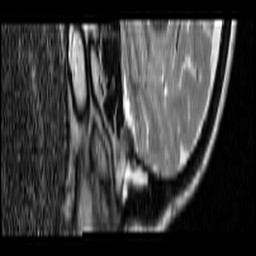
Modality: T2w
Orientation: sagittal
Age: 32
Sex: female
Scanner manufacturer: siemens
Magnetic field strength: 3 T
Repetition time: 7 s
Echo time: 0.085 s